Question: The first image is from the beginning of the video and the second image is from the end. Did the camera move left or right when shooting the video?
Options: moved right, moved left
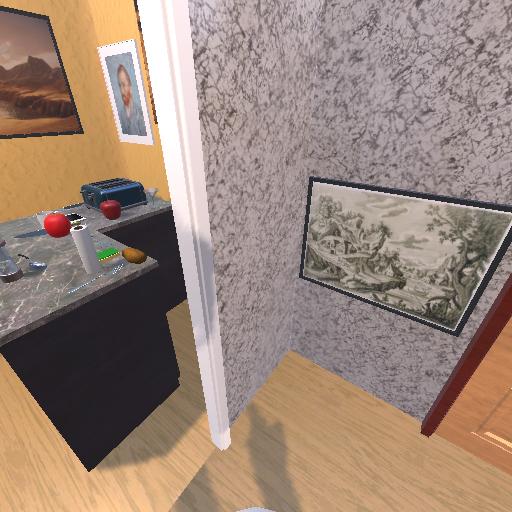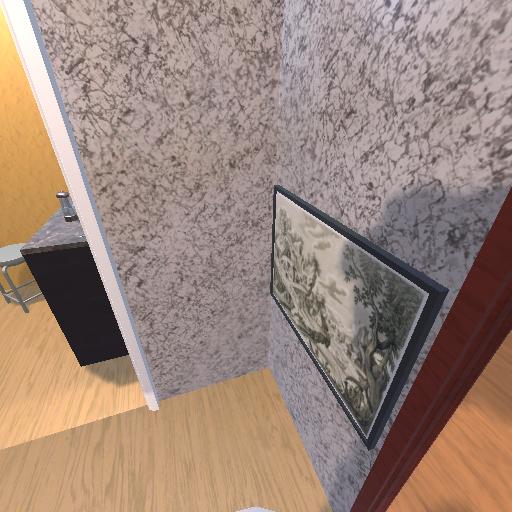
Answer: moved right